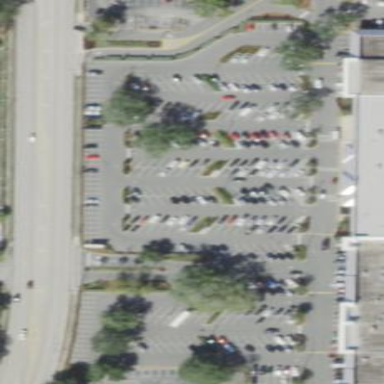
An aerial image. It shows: Parking area.